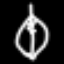
Label: leaf